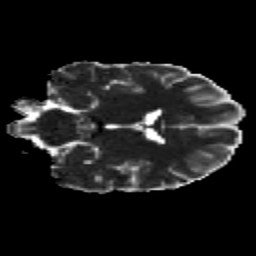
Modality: MD
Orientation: coronal
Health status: healthy
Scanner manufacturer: siemens
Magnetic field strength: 3 T
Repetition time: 12 s
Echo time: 0.092 s